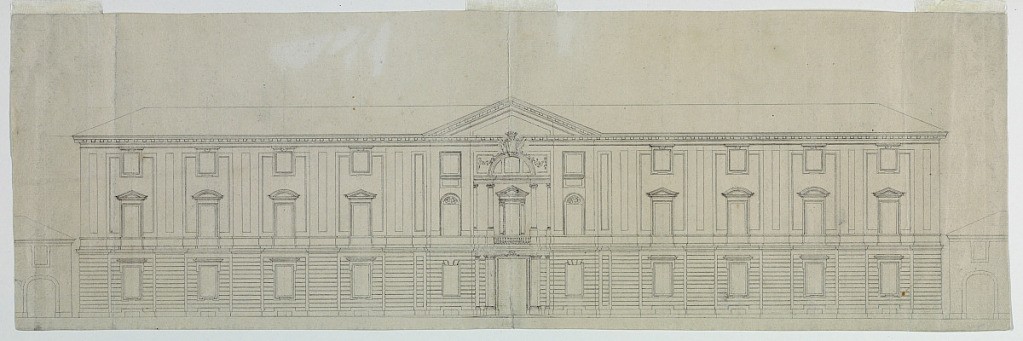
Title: Elevation of a Villa
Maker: Ferdinando Fuga, Italian, 1699 - 1781
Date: late 18th century
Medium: Pen and black ink, graphite on paper
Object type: Drawing
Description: Elevation view of a villa. Three stories of eleven bays, the ground floor rusticated. A loggia before the second and the third (a mansard) stories. Triangular pediment. Villa flanked by partially shown stable buildings.